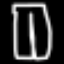
Label: pants